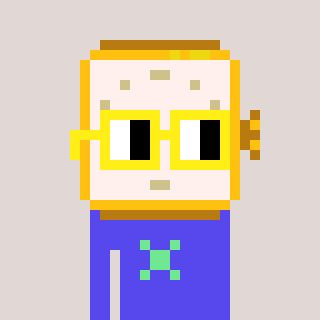
a pixel art character with square yellow glasses, a watch-shaped head and a computerblue-colored body on a warm background